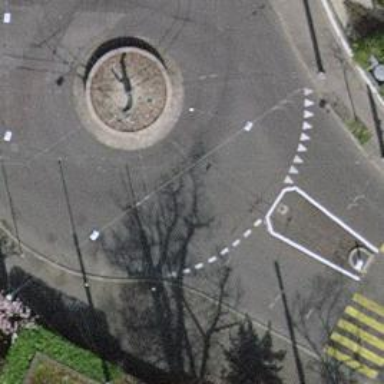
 featuring roundabout. The presence of trolley wires indicates electric trolleybuses operating in the area."